Field crop: maize
Growth stage: 2
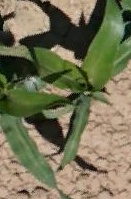
Species: maize